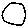
Label: circle